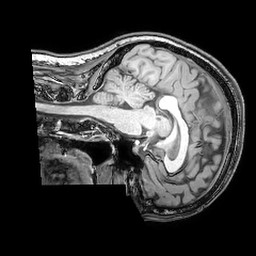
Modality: T1w
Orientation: sagittal
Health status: ill
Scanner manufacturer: philips
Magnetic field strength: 3 T
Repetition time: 0.007 s
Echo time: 0.0035 s